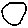
Label: circle